Field crop: tomato
Growth stage: 2
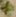
Species: solanum